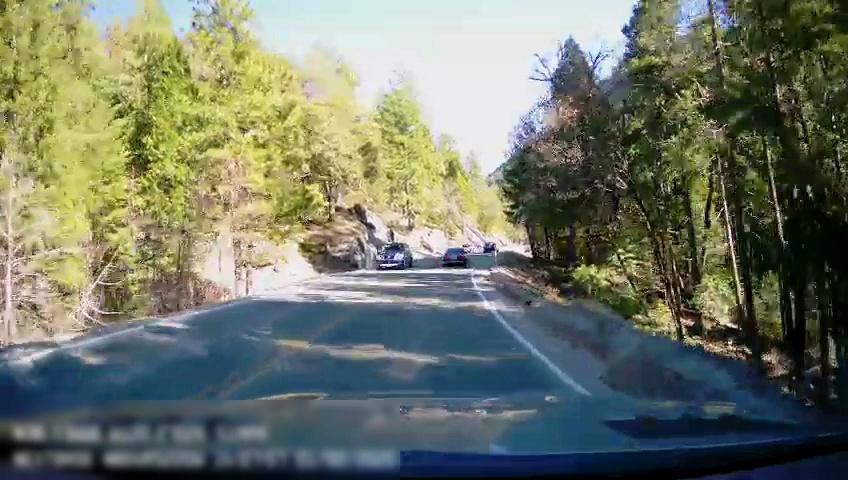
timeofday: Day
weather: Sunny
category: Drivable Space
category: Vehicles | Car
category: Vehicles | Car
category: Vehicles | Car
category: Lanes | Current Lane
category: Lanes | Current Lane